Question: I'm trying to shows all colors in a 'ListBox'. using that <URL>
and here's the code
'''
<Window
xmlns="http://schemas.microsoft.com/winfx/2006/xaml/presentation"
xmlns:x="http://schemas.microsoft.com/winfx/2006/xaml"
xmlns:d="http://schemas.microsoft.com/expression/blend/2008" xmlns:mc="http://schemas.openxmlformats.org/markup-compatibility/2006" mc:Ignorable="d"
xmlns:local="clr-namespace:WpfApplication1"
xmlns:sys="clr-namespace:System;assembly=mscorlib"
x:Class="WpfApplication1.MainWindow"
x:Name="Window"
Title="All Colors"
Width="640" Height="480" >
<Window.Resources>
<ObjectDataProvider MethodName="GetType"
ObjectType="{x:Type sys:Type}" x:Key="colorsTypeOdp">
<ObjectDataProvider.MethodParameters>
<sys:String>System.Windows.Media.Colors, PresentationCore,
Version=3.0.0.0, Culture=neutral,
PublicKeyToken=31bf3856ad364e35</sys:String>
</ObjectDataProvider.MethodParameters>
</ObjectDataProvider>
<ObjectDataProvider ObjectInstance="{StaticResource colorsTypeOdp}"
MethodName="GetProperties" x:Key="colorPropertiesOdp">
</ObjectDataProvider>
</Window.Resources>
<ListBox ItemsSource="{Binding Source={StaticResource colorPropertiesOdp}}"
ScrollViewer.HorizontalScrollBarVisibility="Disabled"
ScrollViewer.VerticalScrollBarVisibility="Auto" >
<ListBox.ItemsPanel>
<ItemsPanelTemplate>
<WrapPanel />
</ItemsPanelTemplate>
</ListBox.ItemsPanel>
<ListBox.ItemTemplate>
<DataTemplate>
<StackPanel Orientation="Vertical">
<Rectangle Fill="{Binding Path=Name}" Stroke="Black" Margin="4" StrokeThickness="1" Height="50" Width="81"/>
<Label Content="{Binding Path=Name}" />
</StackPanel>
</DataTemplate>
</ListBox.ItemTemplate>
</ListBox>
</Window>
'''
I want to get the selected color from the 'ListBox selectedItem' which is a 'System.Windows.Media.Color'. But It always return null when I cast the selected Item to 'Color'

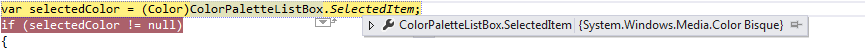
Answer: That's because 'listbox.SelectedItem' is of type 'System.Reflection.PropertyInfo'. What it's referencing is the static property of the 'System.Windows.Media.Color' class that holds the selected color.
'''
System.Reflection.PropertyInfo prop = (System.Reflection.PropertyInfo)listbox.SelectedItem;
Color color = (Color)prop.GetValue(null, null);
string colorName = prop.Name;
'''
'color' is then the 'System.Windows.Media.Color' that was selected, and 'colorName' is the name of the property (such as 'Azure' or 'Aquamarine').